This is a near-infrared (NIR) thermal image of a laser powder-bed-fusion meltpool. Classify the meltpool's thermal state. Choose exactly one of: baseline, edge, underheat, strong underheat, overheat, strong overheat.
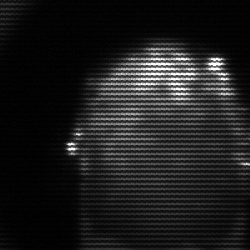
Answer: baseline